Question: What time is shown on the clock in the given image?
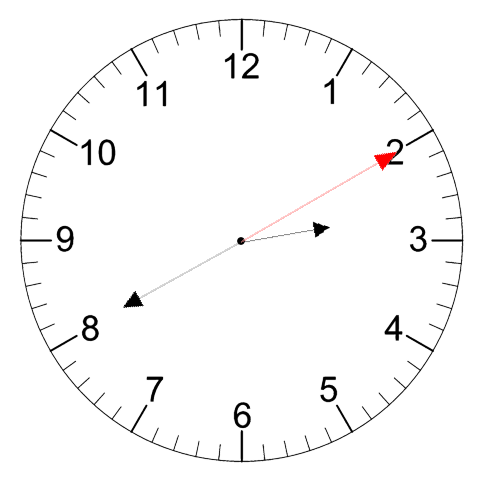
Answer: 02:40:10